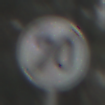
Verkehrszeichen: EndeGeschwindigkeit70
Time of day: MorningAfternoon
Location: Outdoor (Nature)
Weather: Overcast
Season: NotSpecified
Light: Natural